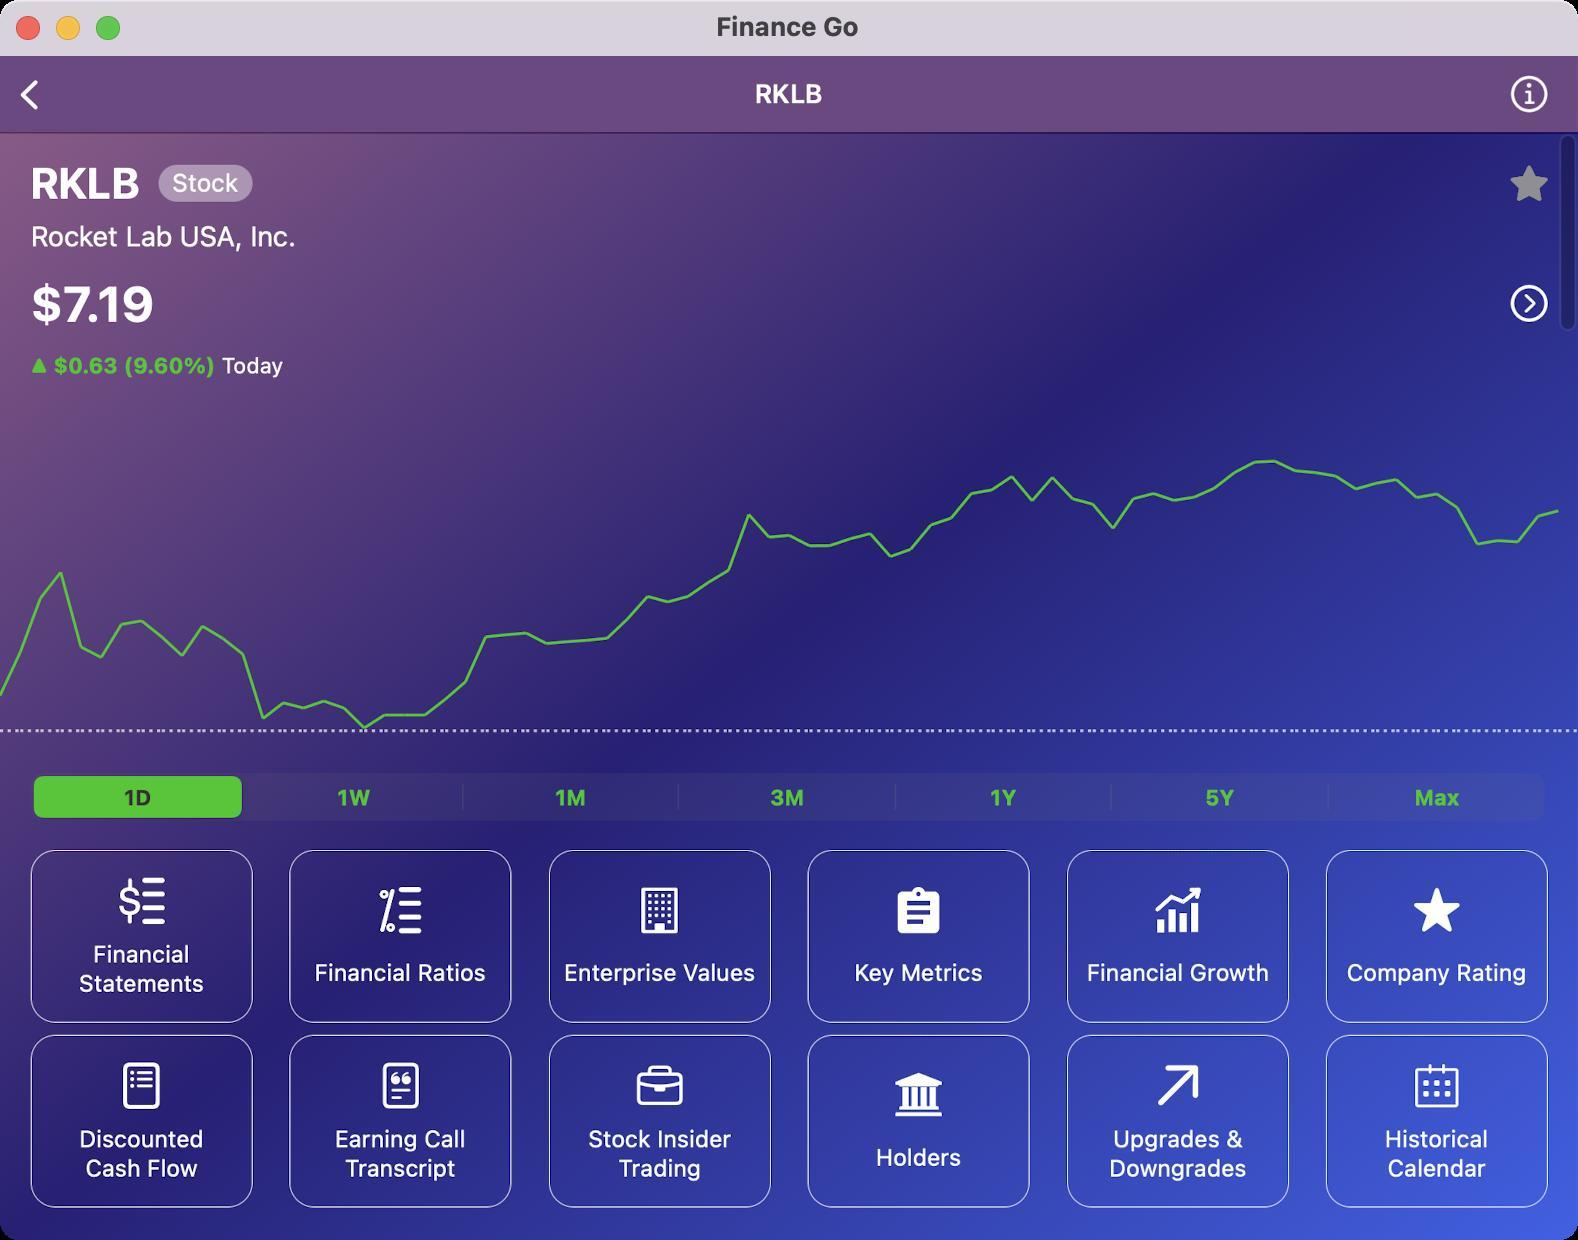
Accessibility tree:
{"name": "Finance_Go", "role": "AXWindow", "description": null, "role_description": "standard window", "value": null, "position": "352.00;95.00", "size": "789;620", "children": [{"name": null, "role": "AXGroup", "description": null, "role_description": "group", "value": null, "position": "0.00;0.00", "size": "789;620", "children": [{"name": null, "role": "AXGroup", "description": null, "role_description": "group", "value": null, "position": "0.00;0.00", "size": "789;621", "children": [{"name": null, "role": "AXGroup", "description": null, "role_description": "group", "value": null, "position": "0.00;0.00", "size": "789;621", "children": [{"name": null, "role": "AXGroup", "description": null, "role_description": "Nav bar", "value": null, "position": "0.00;27.72", "size": "789;38", "children": [{"name": null, "role": "AXButton", "description": "Back", "role_description": "back button", "value": null, "position": "0.00;30.03", "size": "34;34", "children": []}, {"name": null, "role": "AXHeading", "description": "RKLB", "role_description": "heading", "value": null, "position": "377.30;39.27", "size": "34;16", "children": []}, {"name": null, "role": "AXButton", "description": "icon info", "role_description": "button", "value": null, "position": "755.37;37.73", "size": "18;18", "children": []}]}, {"name": null, "role": "AXGroup", "description": null, "role_description": "group", "value": null, "position": "0.00;0.00", "size": "789;621", "children": [{"name": null, "role": "AXGroup", "description": null, "role_description": "group", "value": null, "position": "0.00;0.00", "size": "789;621", "children": [{"name": null, "role": "AXGroup", "description": null, "role_description": "table", "value": null, "position": "0.00;0.00", "size": "789;621", "children": [{"name": null, "role": "AXGroup", "description": null, "role_description": "group", "value": "", "position": "0.00;66.22", "size": "789;351", "children": [{"name": null, "role": "AXStaticText", "description": "RKLB, Rocket Lab USA, Inc., $7.19, ▲ $0.63 (9.60%) Today, Stock", "role_description": "text", "value": "", "position": "0.00;66.22", "size": "789;351", "children": []}, {"name": null, "role": "AXHeading", "description": "Line Chart. 2 datasets. DataSet, DataSet", "role_description": "heading", "value": null, "position": "0.00;194.04", "size": "789;185", "children": []}, {"name": null, "role": "AXTabGroup", "description": null, "role_description": "tab group", "value": null, "position": "15.40;386.54", "size": "758;24", "children": [{"name": null, "role": "AXRadioButton", "description": "1D", "role_description": "tab", "value": 1, "position": "15.40;386.54", "size": "107;24", "children": []}, {"name": null, "role": "AXRadioButton", "description": "1W", "role_description": "tab", "value": 0, "position": "123.20;386.54", "size": "108;24", "children": []}, {"name": null, "role": "AXRadioButton", "description": "1M", "role_description": "tab", "value": 0, "position": "231.77;386.54", "size": "107;24", "children": []}, {"name": null, "role": "AXRadioButton", "description": "3M", "role_description": "tab", "value": 0, "position": "339.57;386.54", "size": "108;24", "children": []}, {"name": null, "role": "AXRadioButton", "description": "1Y", "role_description": "tab", "value": 0, "position": "448.14;386.54", "size": "107;24", "children": []}, {"name": null, "role": "AXRadioButton", "description": "5Y", "role_description": "tab", "value": 0, "position": "555.94;386.54", "size": "108;24", "children": []}, {"name": null, "role": "AXRadioButton", "description": "Max", "role_description": "tab", "value": 0, "position": "664.51;386.54", "size": "108;24", "children": []}]}, {"name": null, "role": "AXButton", "description": "icon star", "role_description": "button", "value": null, "position": "755.37;82.39", "size": "18;18", "children": []}, {"name": null, "role": "AXButton", "description": "button right arrow circle", "role_description": "button", "value": null, "position": "755.37;142.45", "size": "18;18", "children": []}]}, {"name": null, "role": "AXGroup", "description": null, "role_description": "group", "value": "", "position": "0.00;417.34", "size": "789;206", "children": [{"name": null, "role": "AXStaticText", "description": "Financial Statements, Financial Ratios, Enterprise Values, Key Metrics, Financial Growth, Company Rating, Discounted Cash Flow, Earning Call Transcript, Stock Insider Trading, Holders, Upgrades & Downgrades, Historical Calendar", "role_description": "text", "value": "", "position": "0.00;417.34", "size": "789;206", "children": []}]}]}]}]}]}]}]}, {"name": null, "role": "AXButton", "description": null, "role_description": "close button", "value": null, "position": "7.00;6.00", "size": "14;16", "children": []}, {"name": null, "role": "AXButton", "description": null, "role_description": "full screen button", "value": null, "position": "47.00;6.00", "size": "14;16", "children": [{"name": null, "role": "AXGroup", "description": null, "role_description": "group", "value": null, "position": "47.00;6.00", "size": "14;16", "children": [{"name": null, "role": "AXGroup", "description": null, "role_description": "group", "value": null, "position": "47.00;6.00", "size": "14;16", "children": []}]}]}, {"name": null, "role": "AXButton", "description": null, "role_description": "minimize button", "value": null, "position": "27.00;6.00", "size": "14;16", "children": []}, {"name": null, "role": "AXStaticText", "description": null, "role_description": "text", "value": "Finance Go", "position": "356.00;5.00", "size": "76;16", "children": []}]}